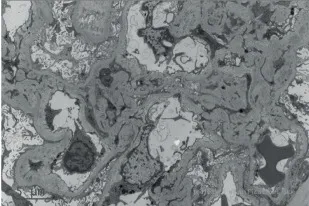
Electron micrographs of kidney transplant biopsy. (A) Mesangial expansion by increased mesangiocytic processes and electron dense deposits.
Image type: pathology (h&e)